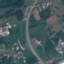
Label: Highway